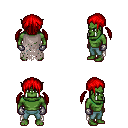
a pixel art fantasy rpg character, male body template, orc, green skin, gray tattered cape, teal pants, red twin-tailed hairstyle, metal gloves, four views (front, back, left, right), 2x2 character sprite sheet, small pixel art, hard edges, no anti-aliasing